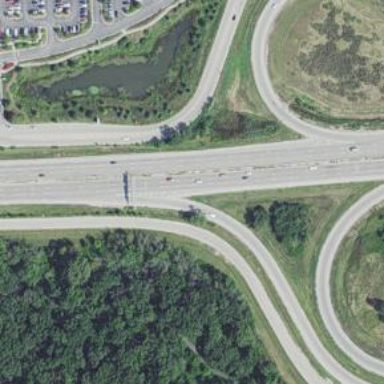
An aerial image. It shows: This image shows trunk highway that functions as expressway.